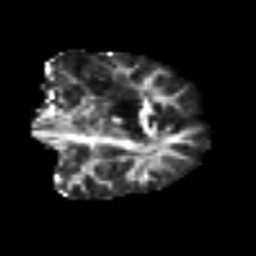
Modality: FA
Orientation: coronal
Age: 40
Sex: female
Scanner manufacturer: siemens
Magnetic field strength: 3 T
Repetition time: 6.1 s
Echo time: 0.101 s